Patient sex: M
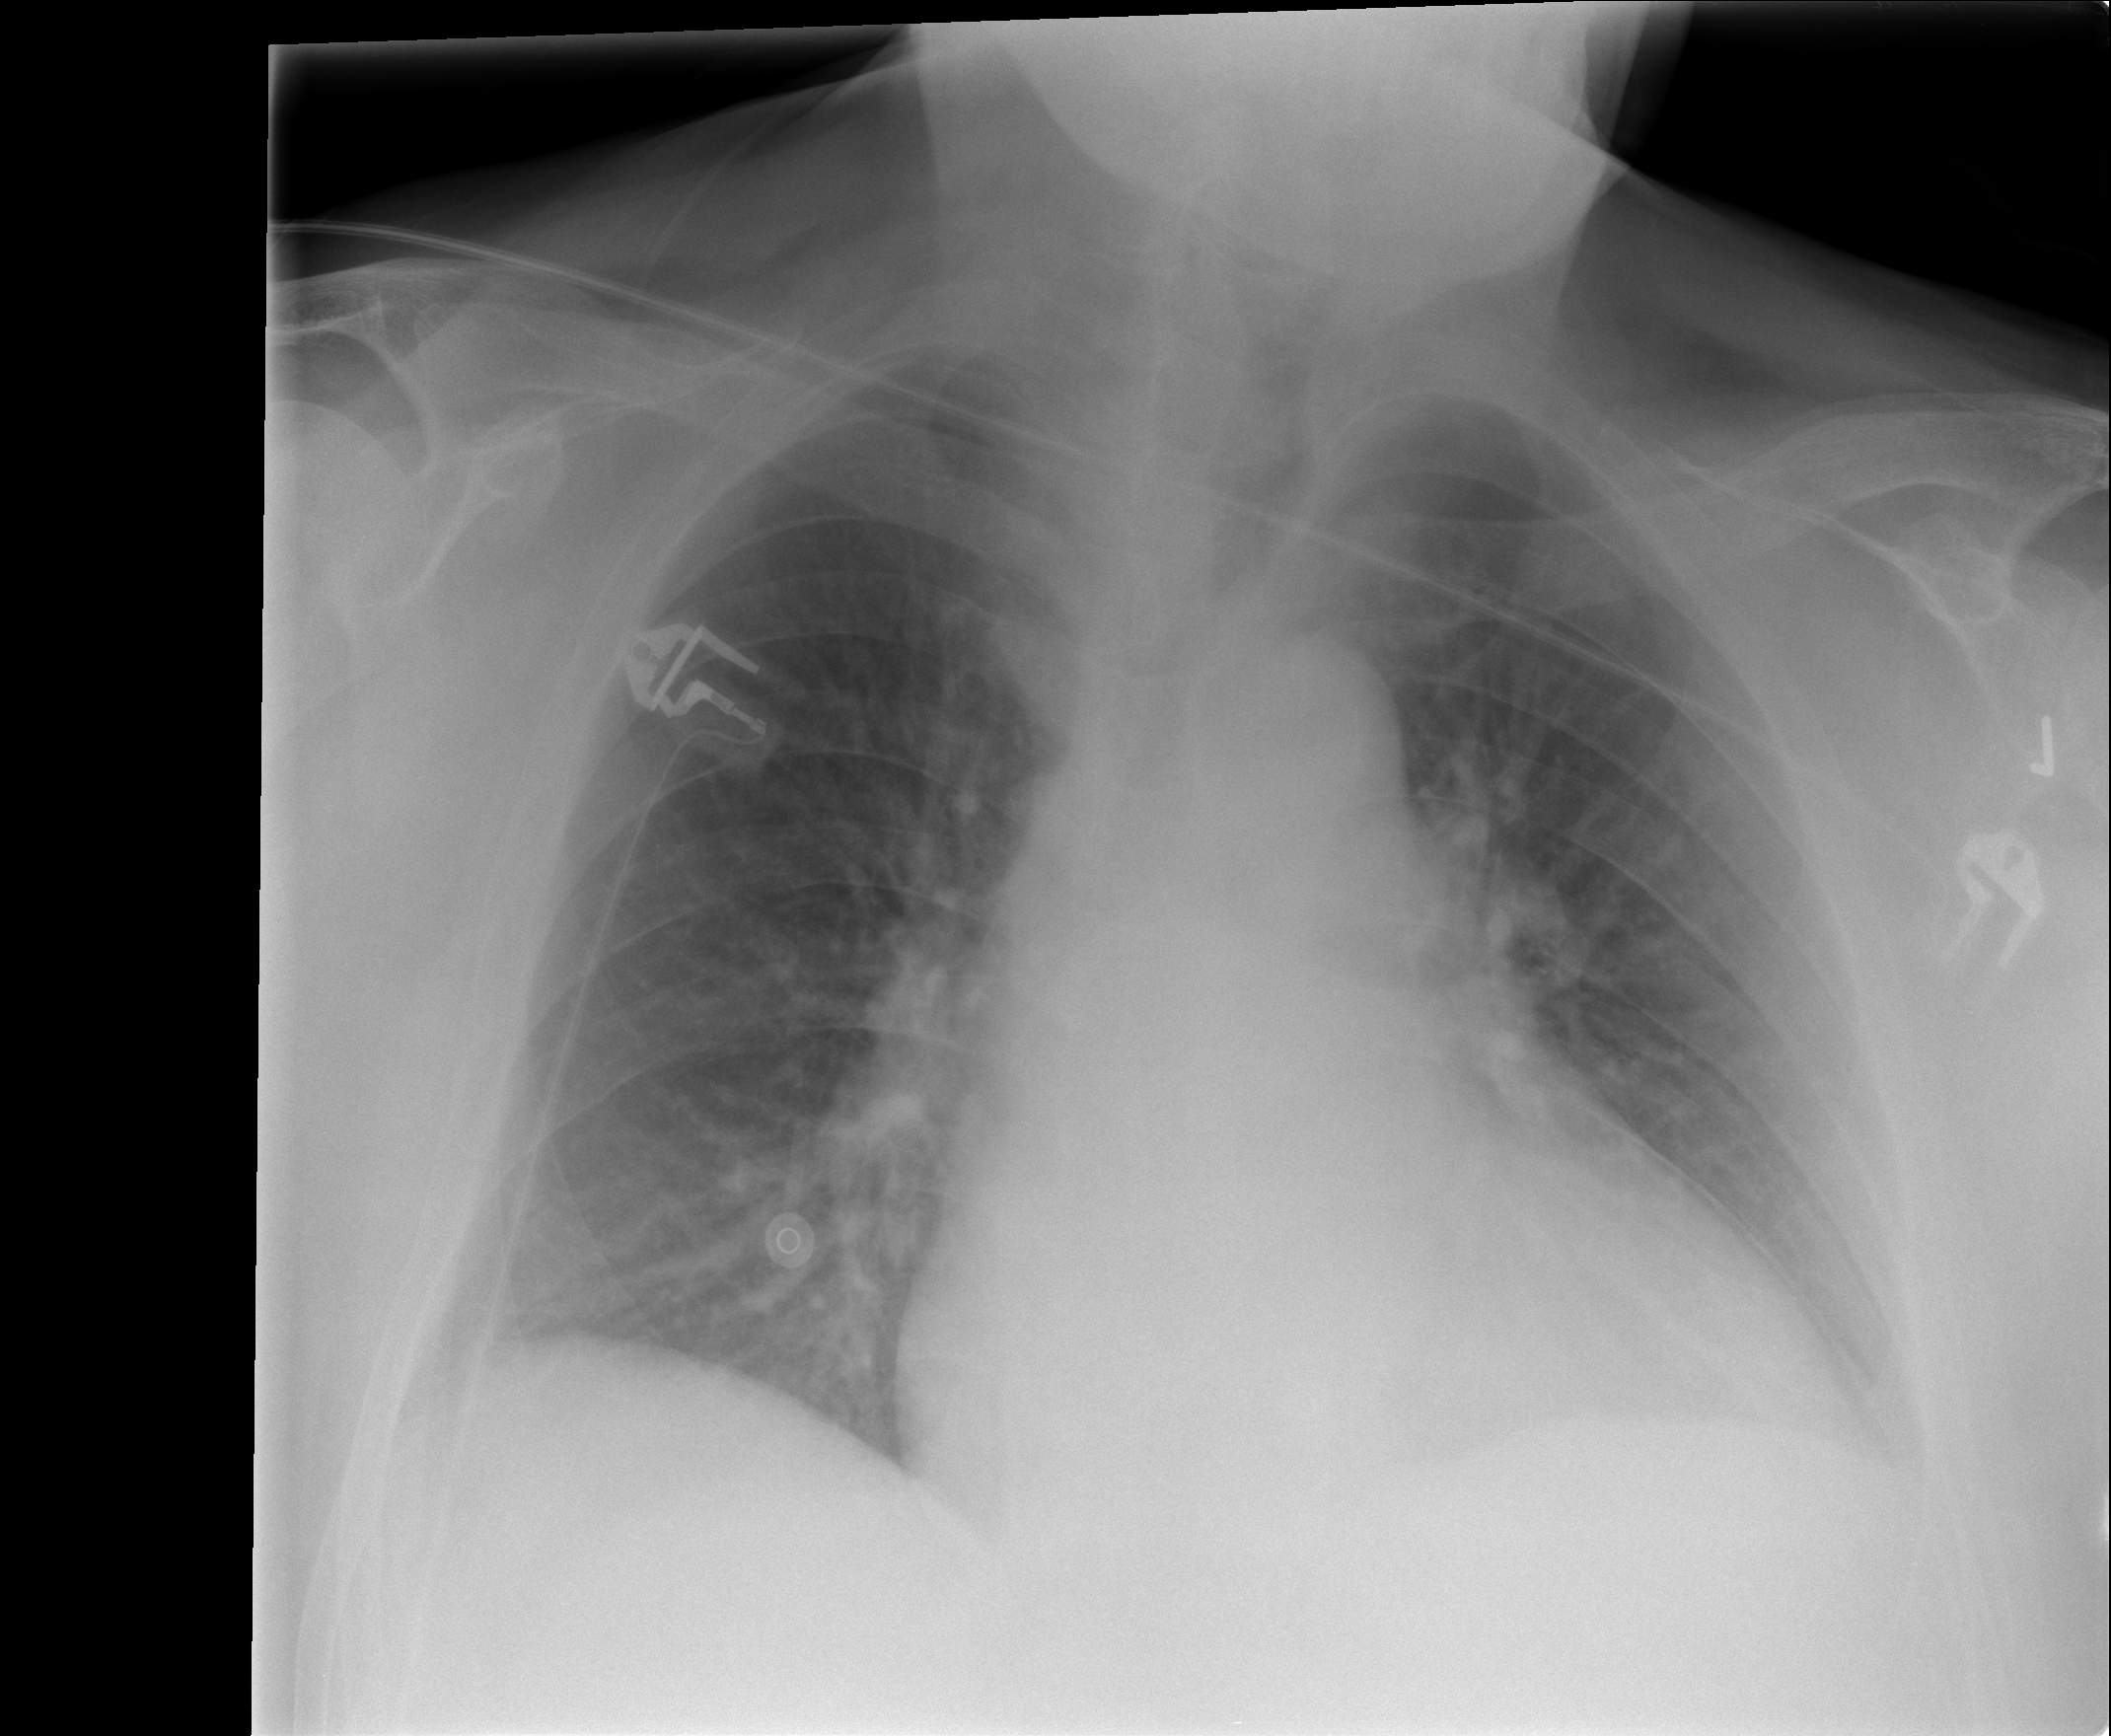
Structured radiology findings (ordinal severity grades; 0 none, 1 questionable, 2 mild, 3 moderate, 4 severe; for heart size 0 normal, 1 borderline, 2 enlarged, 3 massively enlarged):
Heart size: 2
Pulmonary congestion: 2
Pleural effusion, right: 0
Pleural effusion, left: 0
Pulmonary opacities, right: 0
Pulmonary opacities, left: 0
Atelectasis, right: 0
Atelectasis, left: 0